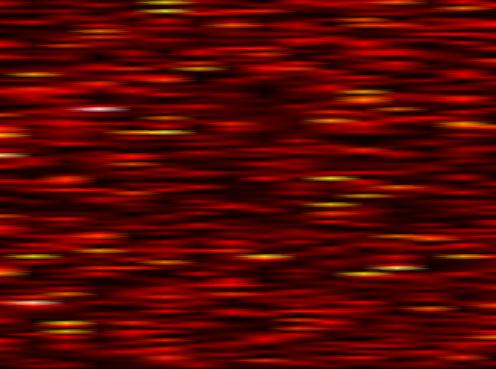
Label: FBMC